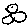
Label: bird